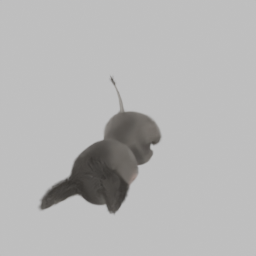
Label: animals